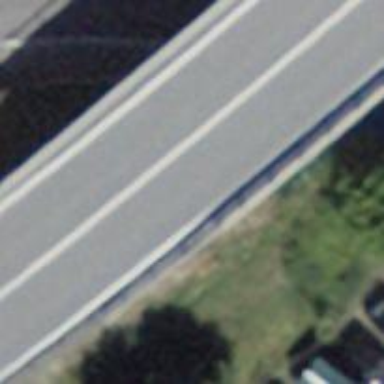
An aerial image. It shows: Primary highway bridge with asphalt surface.